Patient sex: M
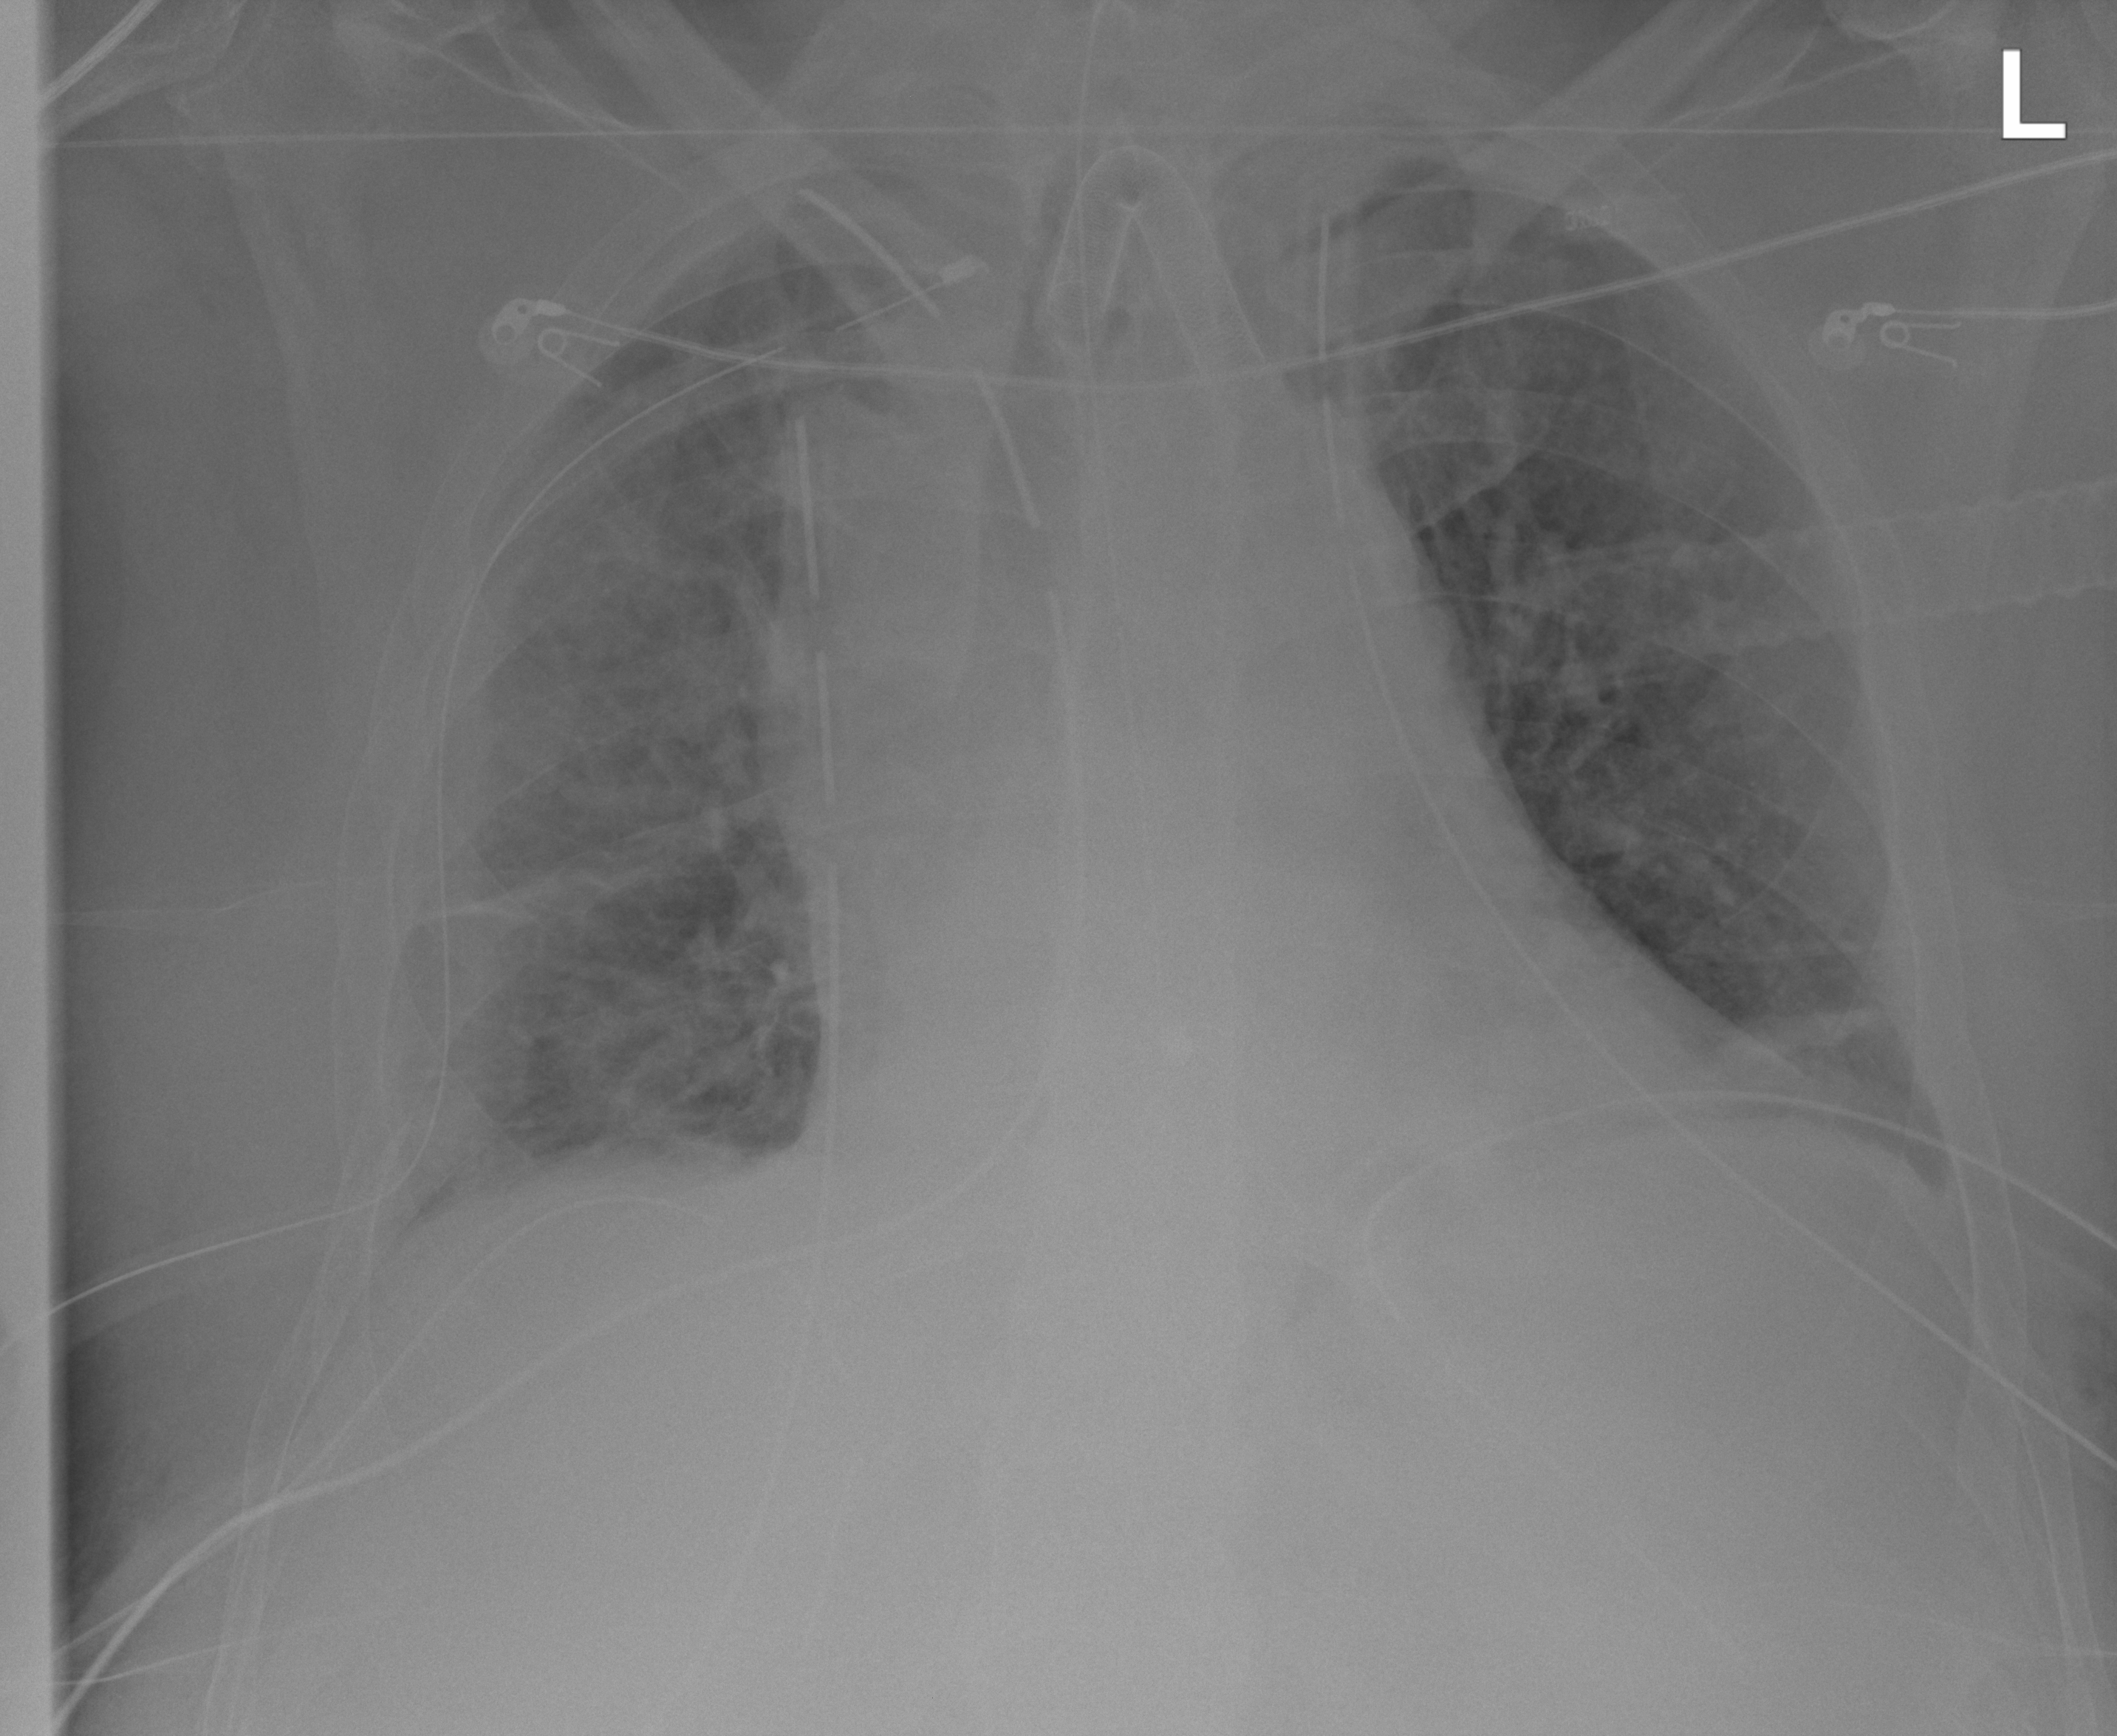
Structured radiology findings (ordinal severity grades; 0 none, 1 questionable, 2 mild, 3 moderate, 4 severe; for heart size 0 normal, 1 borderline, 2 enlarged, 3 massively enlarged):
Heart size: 2
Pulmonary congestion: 1
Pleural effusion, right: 1
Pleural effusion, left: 0
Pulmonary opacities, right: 2
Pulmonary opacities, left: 0
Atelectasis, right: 2
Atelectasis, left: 2